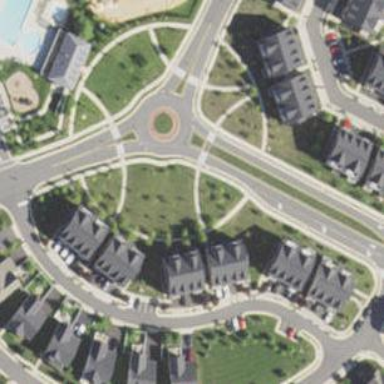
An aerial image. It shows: Asphalt road in residential area.